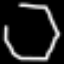
Label: octagon